【题型】选择题　【知识点】平面几何　【难度】medium
如图，已知 $\frac{AB}{AC} = \frac{AD}{AE}$，下列添加的条件不能使 $\triangle ABC \sim \triangle ADE$ 的是（ \quad ）

A. $\angle BAD = \angle CAE$ \qquad B. $\frac{AB}{BC} = \frac{AD}{DE}$ \qquad C. $\frac{AB}{BD} = \frac{AC}{CE}$ \qquad D. $\angle ABD = \angle ACE$

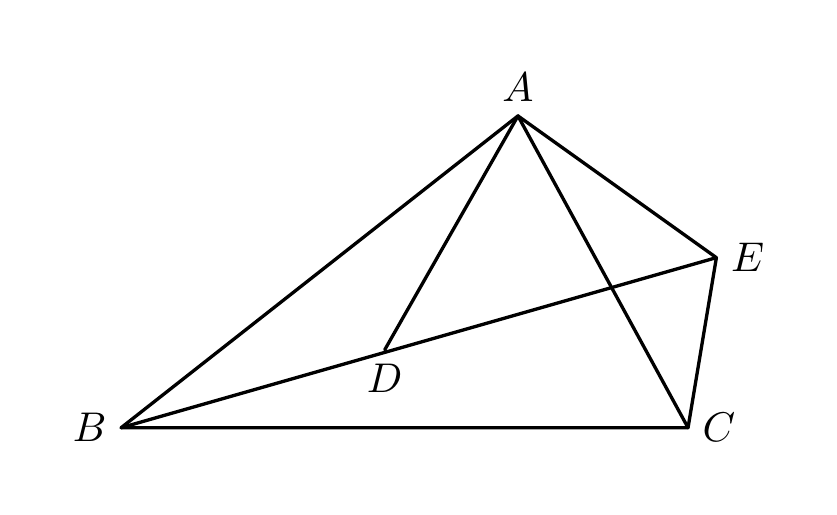
【解答】
【答案】D

【分析】此题考查了相似三角形的判定与性质，熟记相似三角形的判定与性质是解题的关键. 根据相似三角形的判定定理判断求解即可.

【详解】解：$\because \angle BAD = \angle CAE$,

$\therefore \angle BAC = \angle DAE$,

$\because \frac{AB}{AC} = \frac{AD}{AE}$,

$\therefore \frac{AB}{AD} = \frac{AC}{AE}$,

$\therefore \triangle ABC \sim \triangle ADE$,

故 A 不符合题意；

$\because \frac{AB}{BC} = \frac{AD}{DE}$,

$\therefore \frac{AB}{AD} = \frac{BC}{DE}$,

$\because \frac{AB}{AD} = \frac{AC}{AE}$,

$\therefore \frac{AB}{AD} = \frac{AC}{AE} = \frac{BC}{DE}$,

$\therefore \triangle ABC \sim \triangle ADE$,

故 B 不符合题意；

$\because \frac{AB}{BD} = \frac{AC}{CE}$,

$\therefore \frac{AB}{AD} = \frac{BD}{CE}$,

$\because \frac{AB}{AD} = \frac{AC}{AE}$,

$\therefore \frac{AB}{AD} = \frac{AC}{AE} = \frac{BD}{CE}$,

$\therefore \triangle ABD \sim \triangle ACE$,

$\therefore \angle BAD = \angle CAE$,

$\therefore \angle BAC = \angle DAE$,

又 $\frac{AB}{AD} = \frac{AC}{AE}$,

$\therefore \triangle ABC \sim \triangle ADE$,

故 C 不符合题意；

由 $\frac{AB}{AC} = \frac{AD}{AE}$，$\angle ABD = \angle ACE$，不能判定 $\triangle ABC \sim \triangle ADE$,

故 D 符合题意；

故选：D.